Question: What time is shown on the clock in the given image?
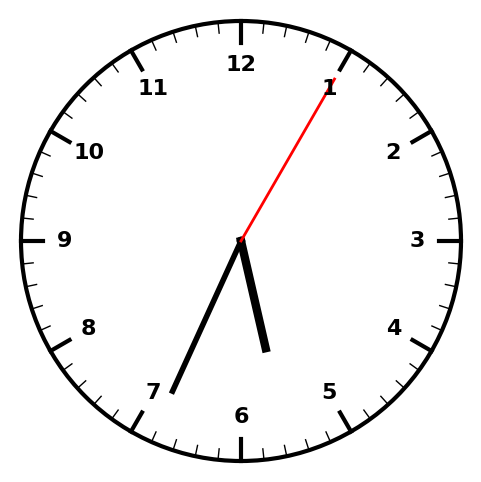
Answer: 05:34:05